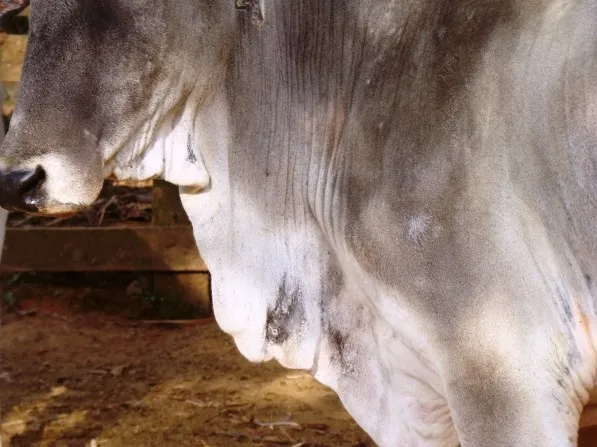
Crossbred cow 45 days after the bee swarm attack. Observe the healed lesions on the dewlap and lower portion of the chest.
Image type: medical_photograph (skin_photograph)